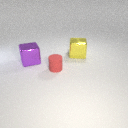
large purple metal cube in front of large yellow metal cube